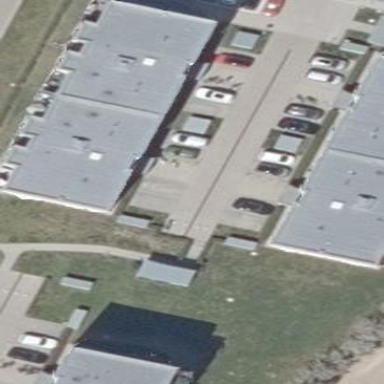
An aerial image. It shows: Flat-roofed apartment building.